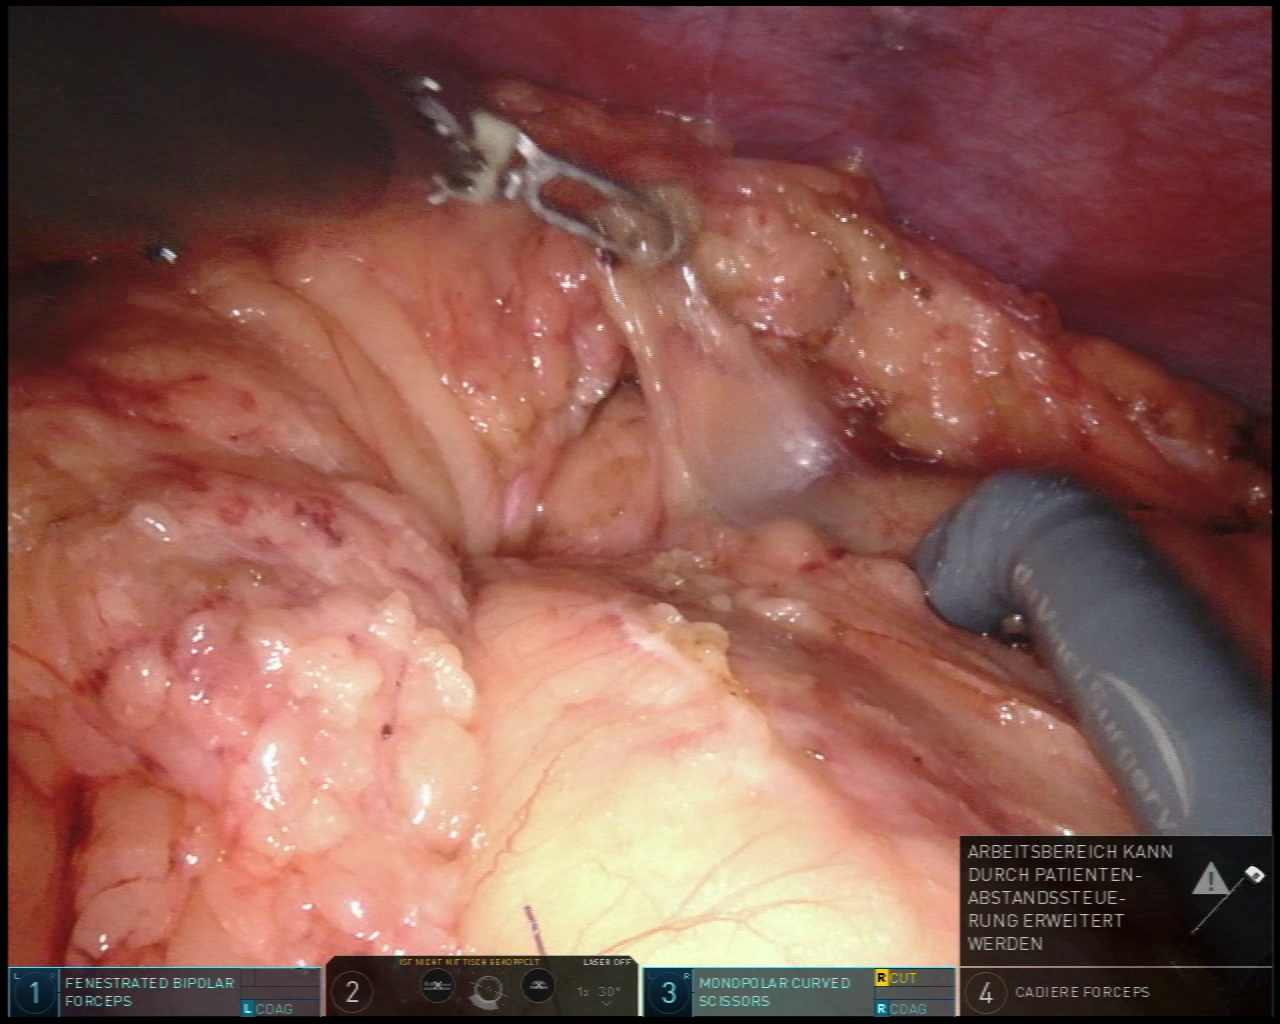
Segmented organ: abdominal_wall
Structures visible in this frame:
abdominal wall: yes
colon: no
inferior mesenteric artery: no
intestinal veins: no
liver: no
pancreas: no
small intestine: no
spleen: no
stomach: no
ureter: no
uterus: no
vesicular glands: no